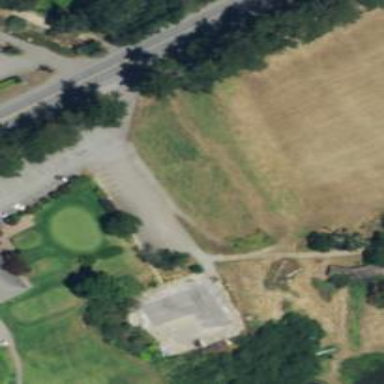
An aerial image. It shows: Golf tee.